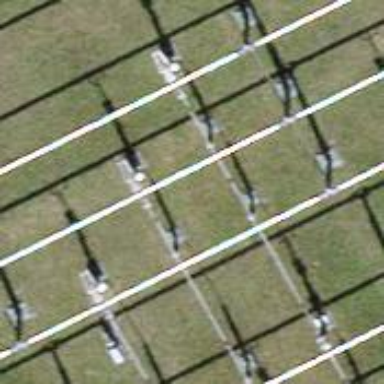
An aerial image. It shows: Busbar power line with 3 cables.